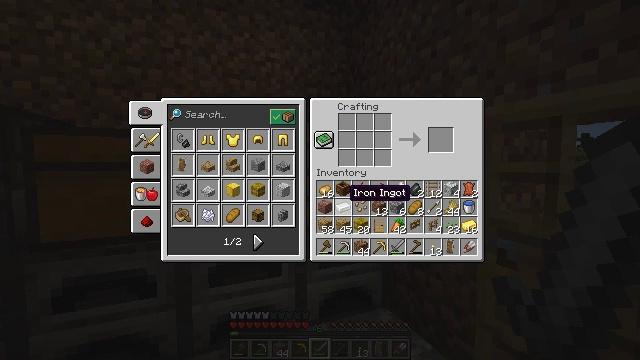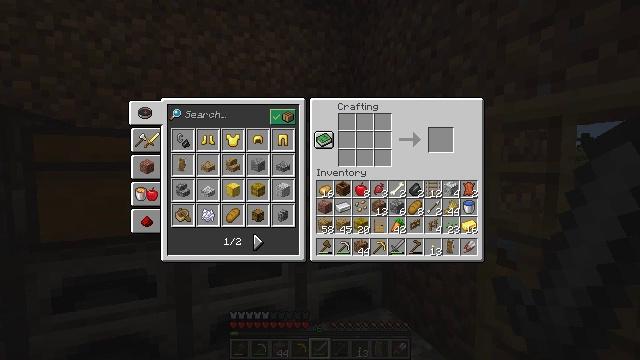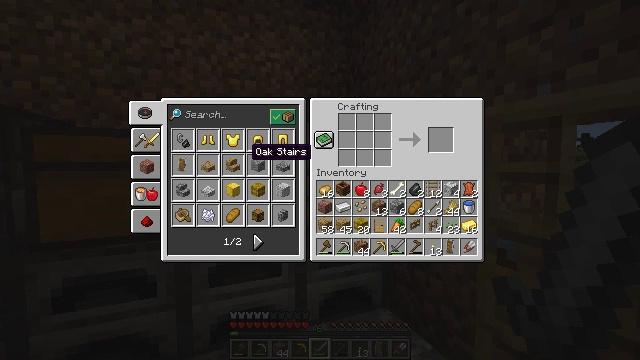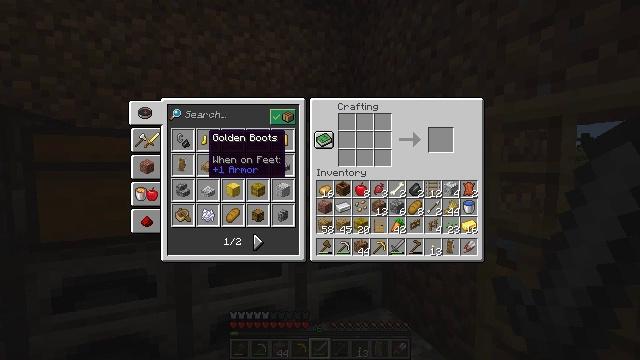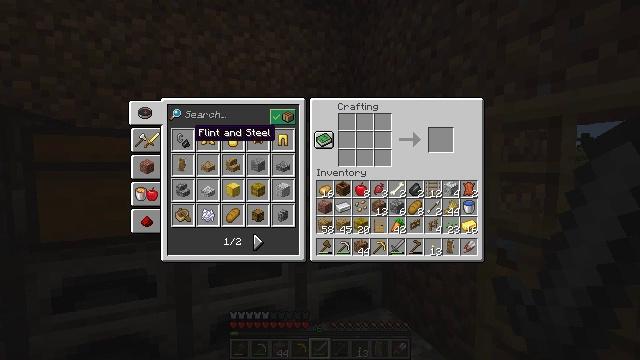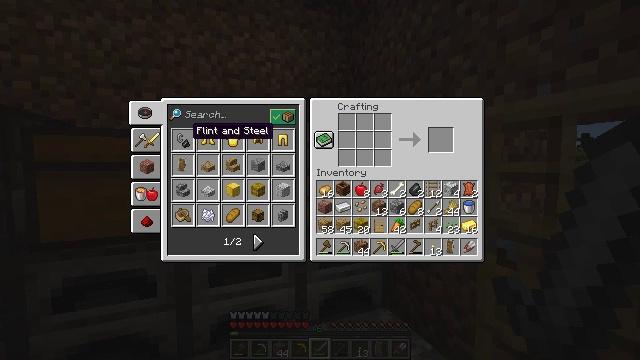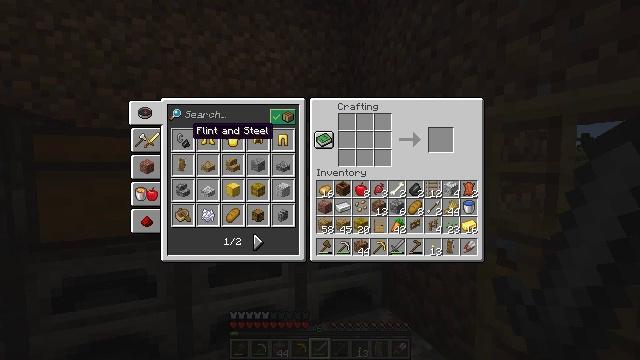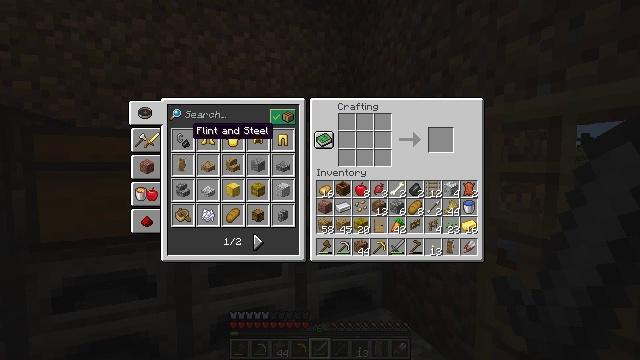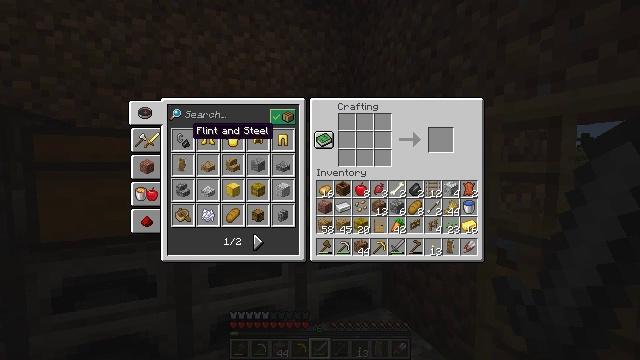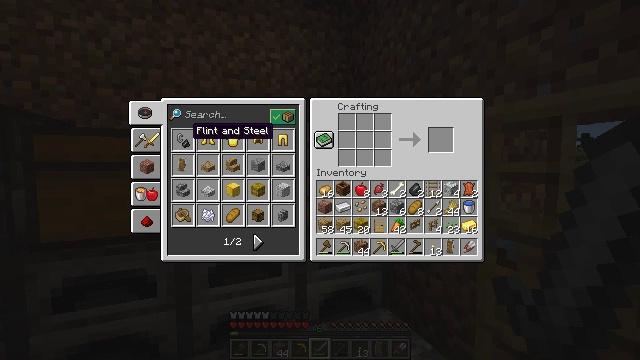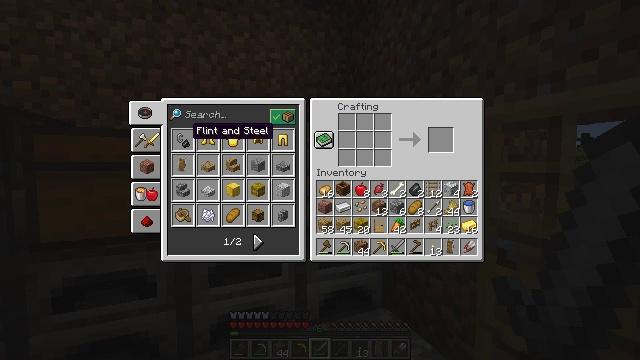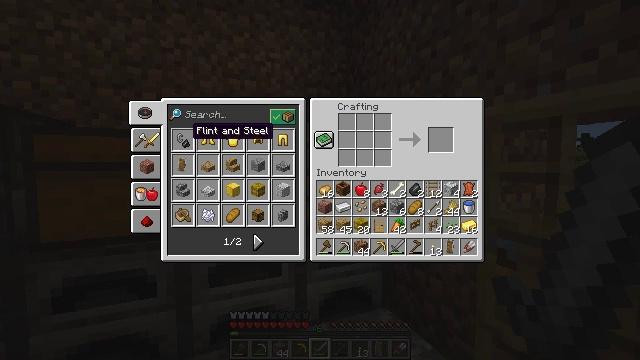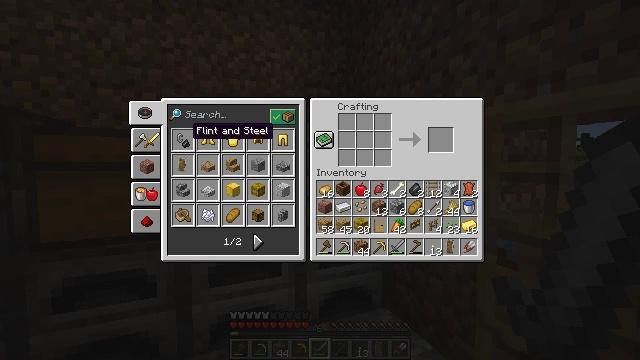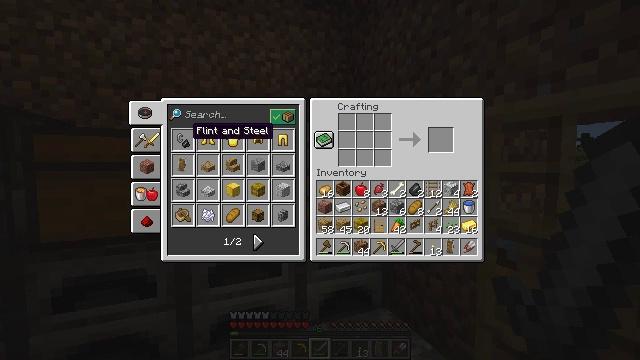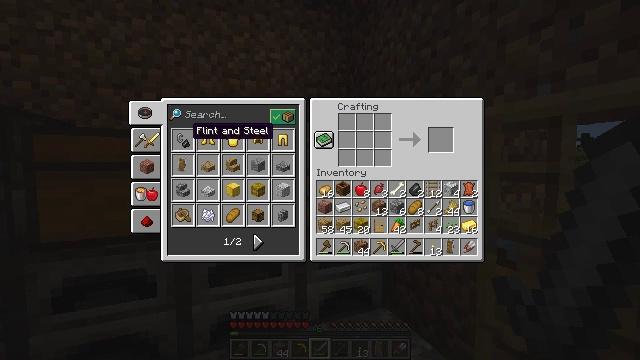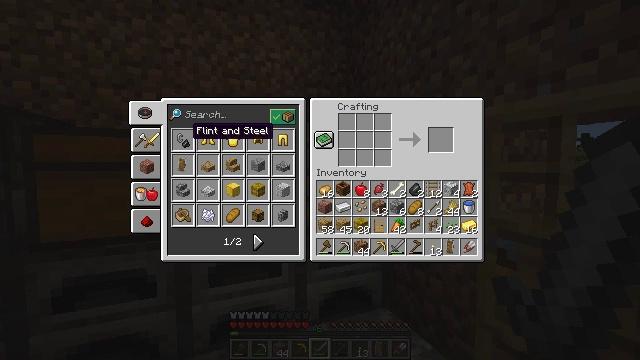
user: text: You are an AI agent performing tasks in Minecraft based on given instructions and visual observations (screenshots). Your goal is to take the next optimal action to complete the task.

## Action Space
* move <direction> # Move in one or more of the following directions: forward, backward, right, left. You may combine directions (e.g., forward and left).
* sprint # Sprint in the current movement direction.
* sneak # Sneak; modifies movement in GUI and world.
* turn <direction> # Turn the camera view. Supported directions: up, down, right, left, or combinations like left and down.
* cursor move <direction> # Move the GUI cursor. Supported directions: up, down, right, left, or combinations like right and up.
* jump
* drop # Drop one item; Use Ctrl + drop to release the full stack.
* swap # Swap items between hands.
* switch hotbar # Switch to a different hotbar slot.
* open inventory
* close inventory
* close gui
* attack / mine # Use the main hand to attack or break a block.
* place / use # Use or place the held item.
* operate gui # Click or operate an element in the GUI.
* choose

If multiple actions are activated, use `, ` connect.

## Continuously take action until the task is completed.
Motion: motion action
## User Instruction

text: Attack the ground to gather dirt.
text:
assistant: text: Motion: turn left and up
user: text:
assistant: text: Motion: turn left and up
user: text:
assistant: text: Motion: turn left and up
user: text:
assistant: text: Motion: turn left
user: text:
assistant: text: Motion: no_op
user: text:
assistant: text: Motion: no_op
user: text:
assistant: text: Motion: no_op
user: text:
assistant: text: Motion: no_op
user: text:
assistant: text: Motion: no_op
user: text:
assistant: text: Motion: no_op
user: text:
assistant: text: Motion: no_op
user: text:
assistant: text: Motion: no_op
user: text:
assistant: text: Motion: no_op
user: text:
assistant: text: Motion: no_op
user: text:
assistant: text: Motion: no_op
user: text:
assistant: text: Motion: no_op
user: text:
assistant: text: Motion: no_op
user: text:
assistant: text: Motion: no_op
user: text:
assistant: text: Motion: no_op
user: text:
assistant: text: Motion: no_op
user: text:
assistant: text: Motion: no_op
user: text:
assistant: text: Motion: no_op
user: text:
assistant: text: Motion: no_op
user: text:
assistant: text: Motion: no_op
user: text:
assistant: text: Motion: no_op
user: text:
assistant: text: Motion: open inventory
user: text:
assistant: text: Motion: open inventory
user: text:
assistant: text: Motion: open inventory
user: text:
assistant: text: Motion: open inventory
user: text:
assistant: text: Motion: turn right, open inventory